Field crop: maize
Growth stage: 2
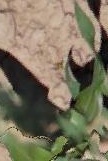
Species: maize